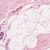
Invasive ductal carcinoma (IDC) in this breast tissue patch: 0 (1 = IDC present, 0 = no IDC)